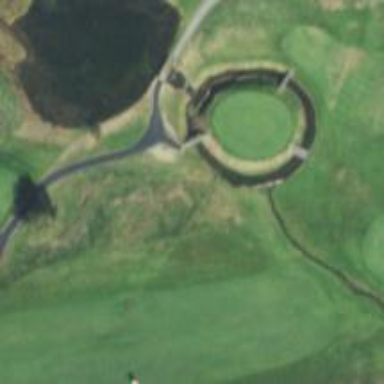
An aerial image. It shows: Path bridge over golf course.